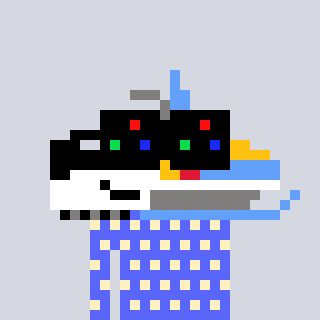
a pixel art character with square black sunglasses, a snowmobile-shaped head and a purple-colored body on a cool background